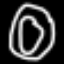
Label: donut